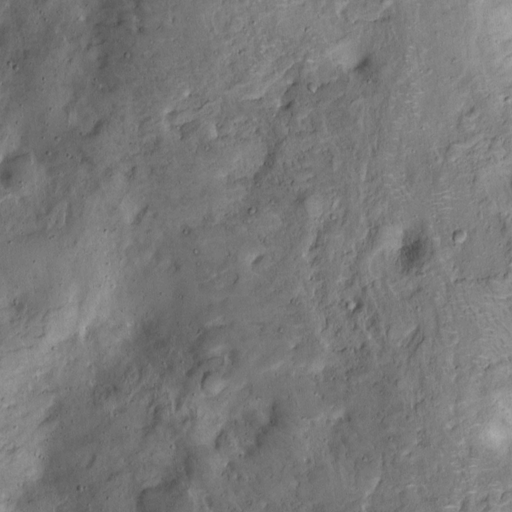
Classes present: Background, Cone